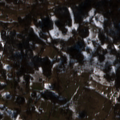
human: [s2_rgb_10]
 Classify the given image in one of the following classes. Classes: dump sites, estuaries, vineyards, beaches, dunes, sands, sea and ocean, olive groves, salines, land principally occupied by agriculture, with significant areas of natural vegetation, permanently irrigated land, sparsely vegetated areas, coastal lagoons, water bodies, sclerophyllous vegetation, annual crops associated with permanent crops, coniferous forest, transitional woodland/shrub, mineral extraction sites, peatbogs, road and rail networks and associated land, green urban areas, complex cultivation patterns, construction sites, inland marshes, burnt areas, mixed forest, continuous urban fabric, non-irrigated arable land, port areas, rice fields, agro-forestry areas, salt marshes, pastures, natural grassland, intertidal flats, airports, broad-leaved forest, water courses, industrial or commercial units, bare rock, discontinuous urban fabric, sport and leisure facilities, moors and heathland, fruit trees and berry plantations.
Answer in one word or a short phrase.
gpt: land principally occupied by agriculture, with significant areas of natural vegetation, broad-leaved forest, natural grassland